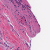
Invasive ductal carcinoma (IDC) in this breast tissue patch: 0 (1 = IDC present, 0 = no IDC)